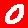
Digit: 0